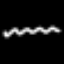
Label: squiggle